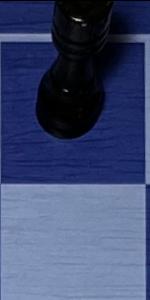
Label: Empty